Question: I set headers to model but, i can't show this in my tableview, why? Maybe there is some other parameter besides modelData, which I could use to return the names of my headers to tableview qml?
I can't provide more reproduce example, because you're haven't my sql database. This code return only data to tableview. Maybe tableview(qt quick 2) can't return headers.
In class TableModel i don't override standart methods from QSqlTableModel.
'''
#include <QGuiApplication>
#include <QQmlApplicationEngine>
#include <QQmlContext>
#include <QtSql/QSqlDatabase>
#include <QtSql/QSqlTableModel>
#include <QFontDatabase>
#include <QDebug>
#include "TableModel.h"
int main(int argc, char *argv[])
{
QCoreApplication::setAttribute(Qt::AA_EnableHighDpiScaling);
QGuiApplication app(argc, argv);
QSqlDatabase db;
db = QSqlDatabase::addDatabase("QMYSQL");
db.setHostName("172.17.110.69");
db.setDatabaseName("usb_DB");
db.setUserName("usb_secure");
db.setPassword("QWer!234");
db.setPort(3306);
db.open();
qDebug()<<db.isOpen();
TableModel* model = new TableModel(&app,db);
model->setTable("usb_devices");
model->sort(0,Qt::SortOrder::AscendingOrder);
model->setEditStrategy(QSqlTableModel::OnManualSubmit);
model->select();
model->setHeaderData(0,Qt::Orientation::Horizontal,"Column0");
model->setHeaderData(1,Qt::Orientation::Horizontal,"Column1");
model->setHeaderData(2,Qt::Orientation::Horizontal,"Column2");
model->setHeaderData(3,Qt::Orientation::Horizontal,"Column3");
QQmlApplicationEngine engine;
const QUrl url(QStringLiteral("qrc:/main.qml"));
QQmlContext *context = engine.rootContext();
context->setContextProperty("tableModel", model);
QObject::connect(&engine, &QQmlApplicationEngine::objectCreated,
&app, <URL> {
if (!obj && url == objUrl)
QCoreApplication::exit(-1);
}, Qt::QueuedConnection);
engine.load(url);
return app.exec();
}
'''
'''
import QtQuick 2.12
import QtQuick.Controls 2.12
import QtQuick.Controls.Material 2.12
import QtQuick.Window 2.11
ApplicationWindow {
id:appWindow
visible: true
TableView {
id: tableView
boundsBehavior:Flickable.StopAtBounds
reuseItems: true
clip: true
columnWidthProvider: function (column) { return 300; }
rowHeightProvider: function () { return 48; }
anchors.fill: parent
topMargin: columnsHeader.implicitHeight
model: tableModel
delegate:ItemDelegate{
id: delegateItem
TextField{
text: modelData
horizontalAlignment: Text.AlignHCenter
}
}
Row {
id: columnsHeader
y: tableView.contentY
z:2
Repeater {
model: tableView.columns > 0 ? tableView.columns : 1
Label {
id: labelRow
width: tableView.columnWidthProvider(index)
height: tableView.rowHeightProvider()
text: modelData
}
}
}
}
}
'''
'''
#ifndef TABLEMODEL_H
#define TABLEMODEL_H
#include <QtSql/QSqlRelationalTableModel>
#include <QSqlRecord>
class TableModel : public QSqlRelationalTableModel
{
Q_OBJECT
using QSqlRelationalTableModel::QSqlRelationalTableModel;
public slots:
Q_INVOKABLE bool set(int, int, QString);
private:
QSqlRecord rec;
};
#endif // TABLEMODEL_H
'''
Result

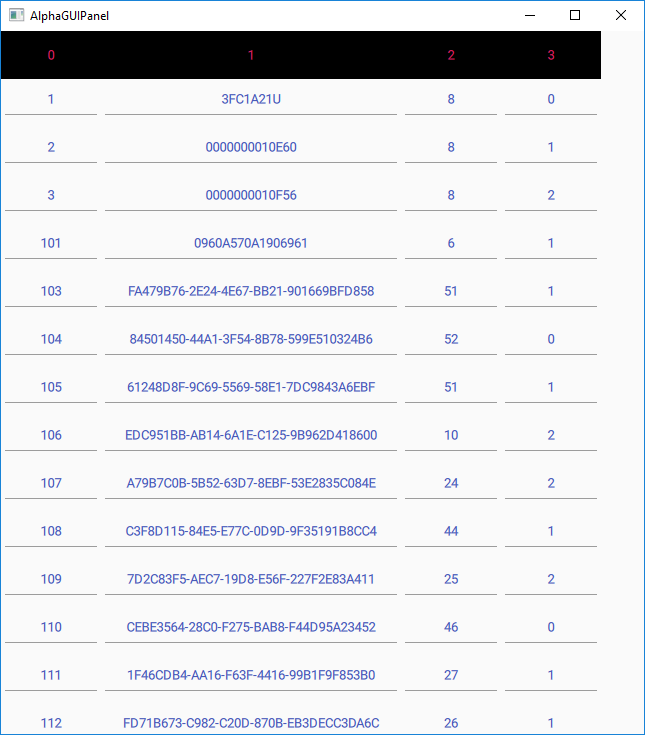
Answer: The problem is that if the Repeater model is a number "n" the modelData are the numbers from "0" to "n-1". The solution is to be able to access headerData from QML and for this Q_INVOKABLE must be used:
'''
class TableModel : public QSqlRelationalTableModel
{
Q_OBJECT
public:
using QSqlRelationalTableModel::QSqlRelationalTableModel;
Q_INVOKABLE QVariant headerData(int section, Qt::Orientation orientation, int role=Qt::DisplayRole) const;
};
'''
'''
// ...
QVariant TableModel::headerData(int section, Qt::Orientation orientation, int role) const
{
return QSqlRelationalTableModel::headerData(section, orientation, role);
}
// ...
'''
'''
// ...
Repeater {
model: tableView.columns > 0 ? tableView.columns : 1
Label {
id: labelRow
width: tableView.columnWidthProvider(index)
height: tableView.rowHeightProvider()
text: tableModel.headerData(modelData, Qt.Horizontal) // <---
}
}
// ...
'''